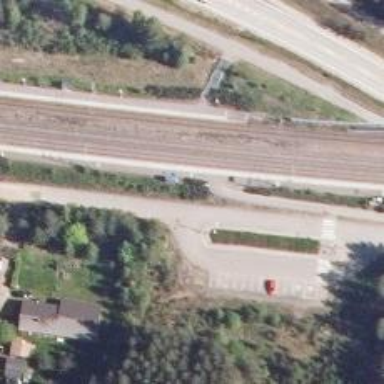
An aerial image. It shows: Railway with continuous electrified contact line.